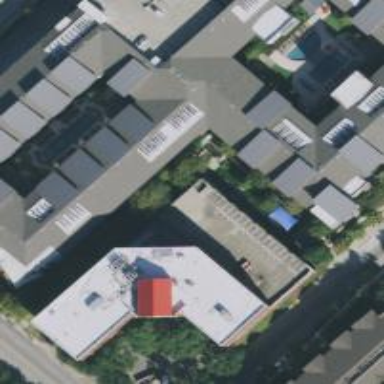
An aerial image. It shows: Multi-storey parking building.